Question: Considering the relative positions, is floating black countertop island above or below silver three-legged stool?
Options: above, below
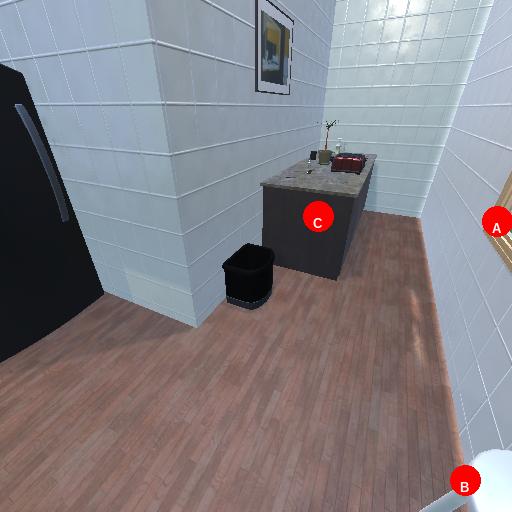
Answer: above